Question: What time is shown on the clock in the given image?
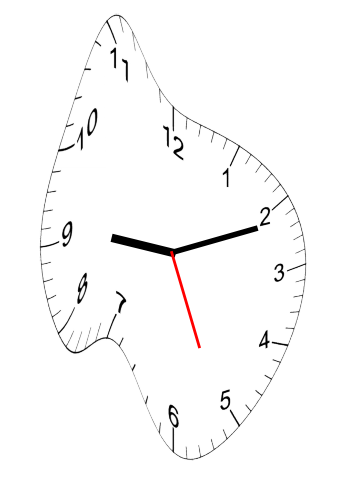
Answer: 09:11:26